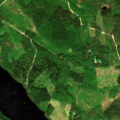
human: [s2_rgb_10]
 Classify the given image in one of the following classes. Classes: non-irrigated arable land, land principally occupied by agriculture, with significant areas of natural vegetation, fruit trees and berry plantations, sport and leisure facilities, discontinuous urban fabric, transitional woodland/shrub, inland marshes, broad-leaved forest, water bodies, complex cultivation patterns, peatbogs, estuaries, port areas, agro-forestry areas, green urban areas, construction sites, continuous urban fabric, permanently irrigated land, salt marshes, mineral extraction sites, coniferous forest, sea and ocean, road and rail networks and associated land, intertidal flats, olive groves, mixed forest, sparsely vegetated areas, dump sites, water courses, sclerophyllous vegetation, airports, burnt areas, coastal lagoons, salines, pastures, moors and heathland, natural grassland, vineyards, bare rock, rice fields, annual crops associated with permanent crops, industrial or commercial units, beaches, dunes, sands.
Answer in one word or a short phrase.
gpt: coniferous forest, mixed forest, transitional woodland/shrub, water bodies